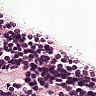
Metastatic tissue present: no